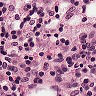
Metastatic tissue present: no